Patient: sex M, age 80
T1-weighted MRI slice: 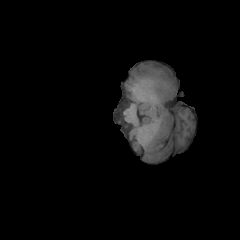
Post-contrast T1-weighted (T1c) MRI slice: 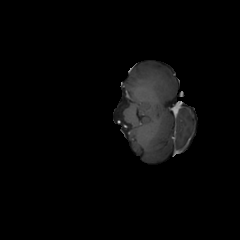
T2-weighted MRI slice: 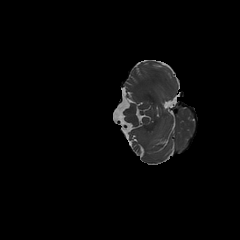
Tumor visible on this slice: no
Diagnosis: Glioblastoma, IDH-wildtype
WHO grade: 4